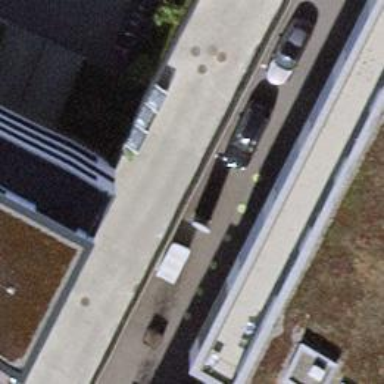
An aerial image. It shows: Asphalt road designated for service vehicles.